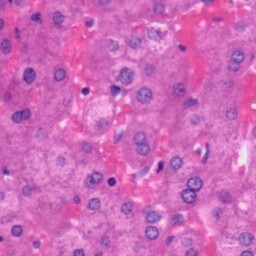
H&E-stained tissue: Liver